Question: I am using Firebase and I would like to get the last key (message). However with my code it is just producing NPE. The structure of the fb database can be seen here:

'''
Query lastQuery = rootRef.child("Chatmessages").child(last).child(userid).orderByKey().limitToLast(1);
lastQuery.addListenerForSingleValueEvent(new ValueEventListener() {
@Override
public void onDataChange(DataSnapshot dataSnapshot) {
String message = dataSnapshot.child("message").getValue().toString(); // Error on this line
// viewHolder.setUserStatus(message);
}
@Override
public void onCancelled(DatabaseError databaseError) {
}
});
'''
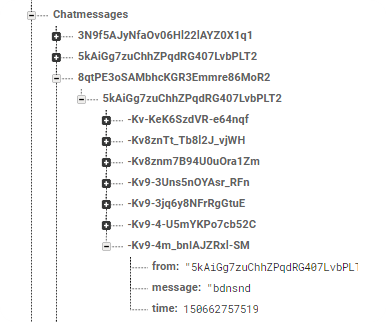
Answer: The query returns an array and not a single object, so you should loop over the 'dataSnapShot' to get the only object it has: the last chat...
'''
@Override
public void onDataChange(DataSnapshot dataSnapshot) {
for (DataSnapshot child: dataSnapshot.getChildren()) {
String message = child.child("message").getValue().toString();
// viewHolder.setUserStatus(message);
}
}
'''